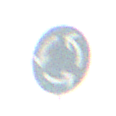
Verkehrszeichen: Kreisverkehr
Umgebung: Outdoor, Nature
Tageszeit: SunriseSunset
Wetter: PartlyCloudy
Licht: Natural
Jahreszeit: Summer
Kontrast: HighContrast